Interaction volume radius: 5 \u00c5
Interaction volume height: 25 \u00c5
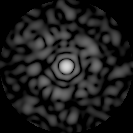
Disorder parameter: 0.8522